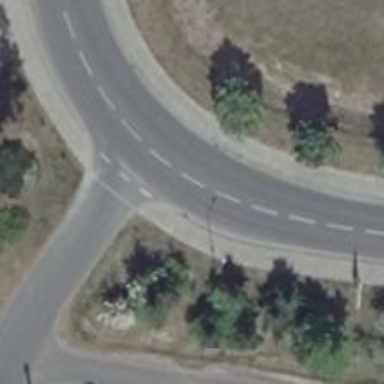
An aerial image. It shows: Secondary road with asphalt surface. There are sidewalks on both sides of the road. The area is agricultural and suitable for tourist buses.